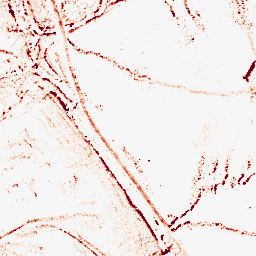
Category: morphological
Decomposition family: morphological_square
Decomposition parameters: operation: opening
size: 5
Upsampling method: quartic
Upsampling parameters: scale: 4
Upsampling scale: 4